Question: I'm getting an application api key with this request:
'''
GET https://graph.facebook.com/oauth/access_token?client_id=YOUR_APP_ID
&client_secret=YOUR_APP_SECRET&grant_type=client_credentials
'''
I want to create notes on a user page but it fails. I'm sending a post request with subject and message to:
'''
https://graph.facebook.com/[PAGE_ID]/notes/access_token=[APP_TOKEN]
'''
But what i get is:
'''
{
"error": {
"message": "(#281) Requires extended permission: create_note",
"type": "OAuthException",
"code": 281
}
}
'''
With an user api key with all permissions, i was just sending a request to /accounts/, then getting the page key and I was able to create notes. But I am confused about application keys. Maybe i just need additional permissions but i don't know how to do it.
This is how the application looks in user's App Center:

Any ideas?
P.S.: the reason i use an APP key is that it doesn't expire. Simple user keys expire in about 2 hours.
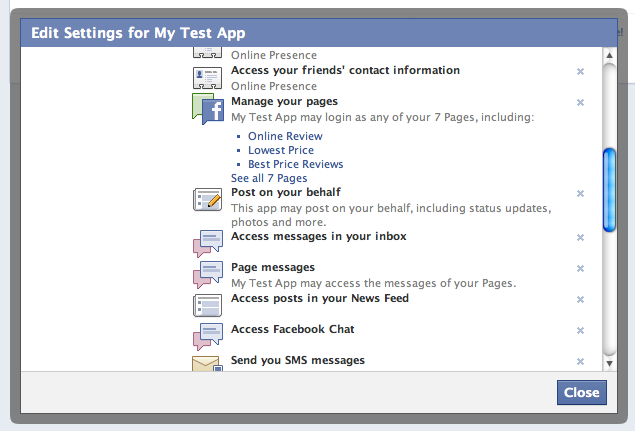
Answer: You can not ask for permissions for an access token.
What you want to do a access token.
> P.S.: the reason i use an APP key is that it doesn't expire. Simple user keys expire in about 2 hours.
As has been said here in various discussions about the deprecation of offline_access :
Page access tokens acquired using a user access token do expire by default.